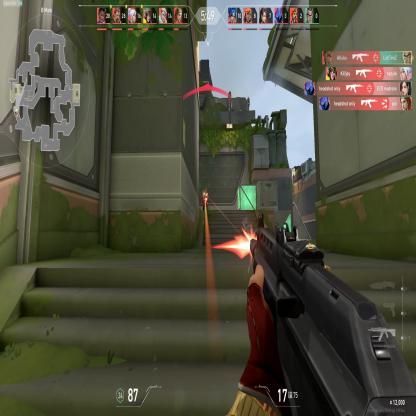
Label: enemy